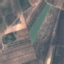
Label: PermanentCrop